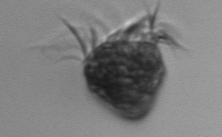
Label: Strombidium_morphotype2